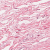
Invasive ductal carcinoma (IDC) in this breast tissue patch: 0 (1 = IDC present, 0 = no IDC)